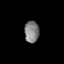
Tissue: prostate
Cell type: Epithelial cells
Senescence score: 0.3351
Nuclear area (px): 311
Mean DAPI intensity: 127.251